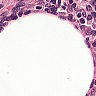
Metastatic tissue present: no